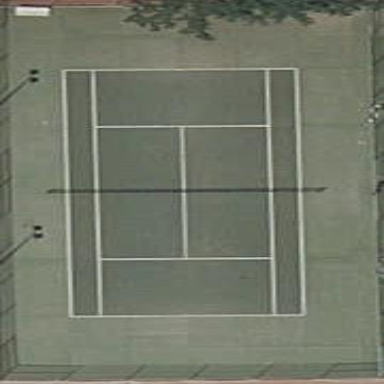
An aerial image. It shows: Tennis court in leisure pitch.